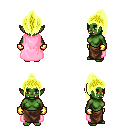
a pixel art fantasy rpg character, female body template, orc, green skin, pink cape, robe skirt, gold long topknot hairstyle, gold gloves, four views (front, back, left, right), 2x2 character sprite sheet, small pixel art, hard edges, no anti-aliasing